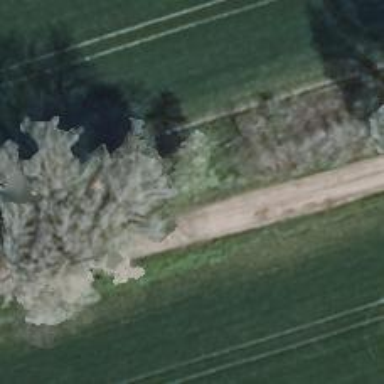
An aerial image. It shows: Row of deciduous broadleaved trees.